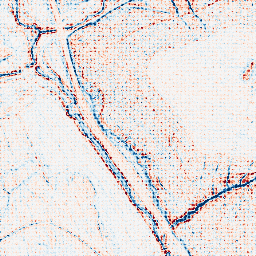
Category: edge_preserving
Decomposition family: anisotropic_diffusion
Decomposition parameters: iterations: 10
kappa: 50
gamma: 0.05
Upsampling method: sinc_blackman
Upsampling parameters: scale: 8
kernel_size: 8
Upsampling scale: 8